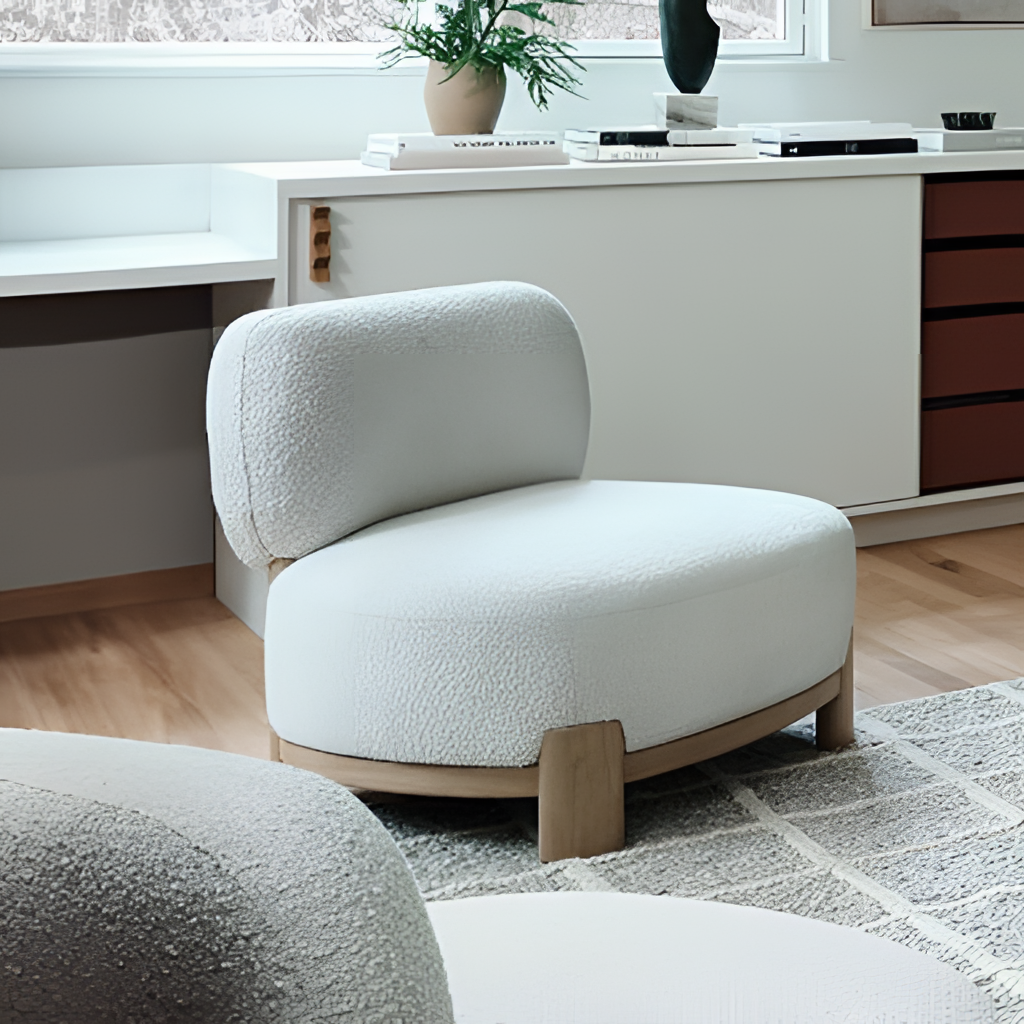
white fabric armchair, living room, wood flooring, with plank pattern, contemporary, paint wallpaper, with solid pattern